Interaction volume radius: 10 \u00c5
Interaction volume height: 20 \u00c5
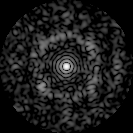
Disorder parameter: 0.7371